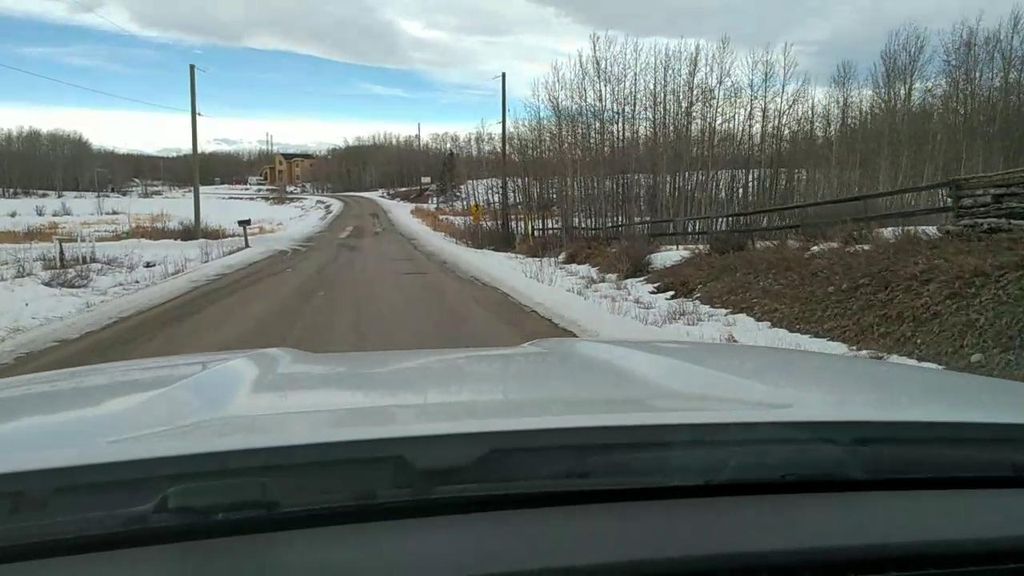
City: calgary